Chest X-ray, PA view. Patient: 38 years old, sex M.
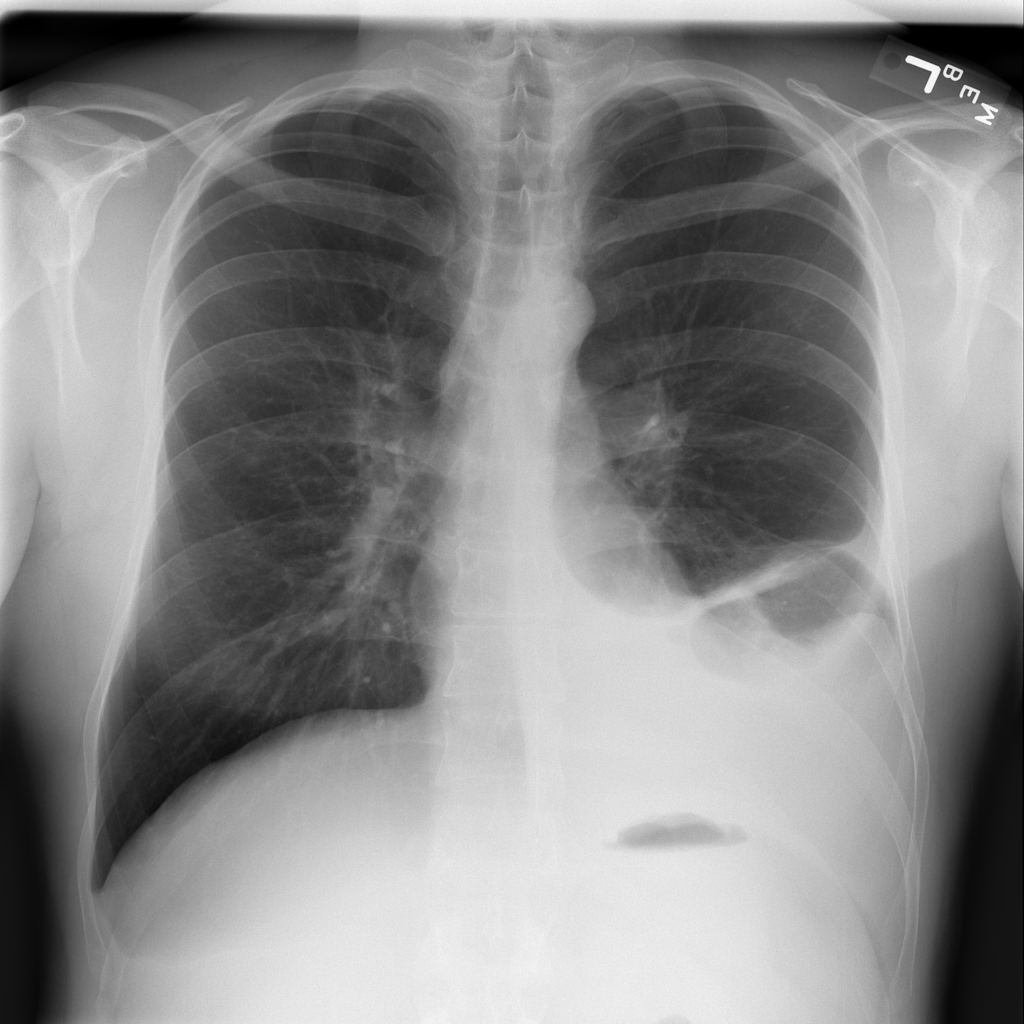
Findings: Atelectasis, Effusion